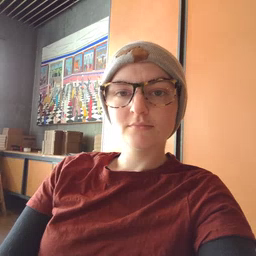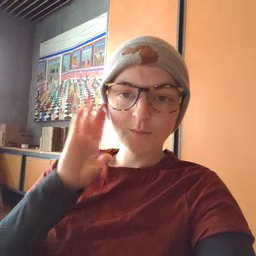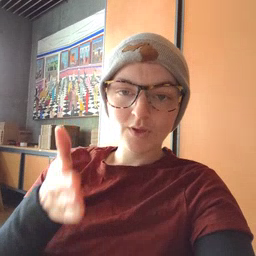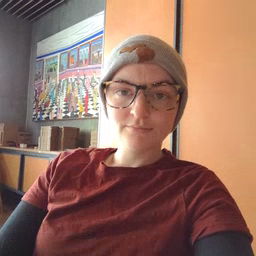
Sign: will